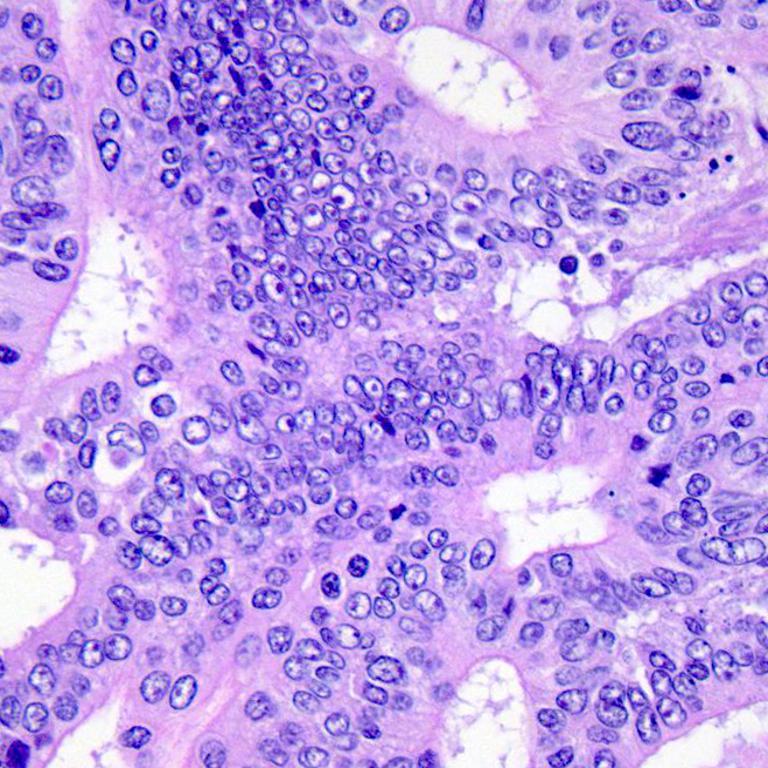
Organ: colon
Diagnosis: adenocarcinomas